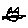
Label: cat